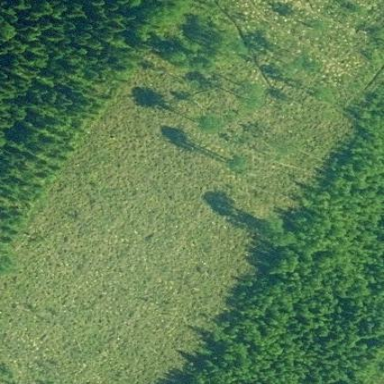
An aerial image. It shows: Clearcut area created by human activity.